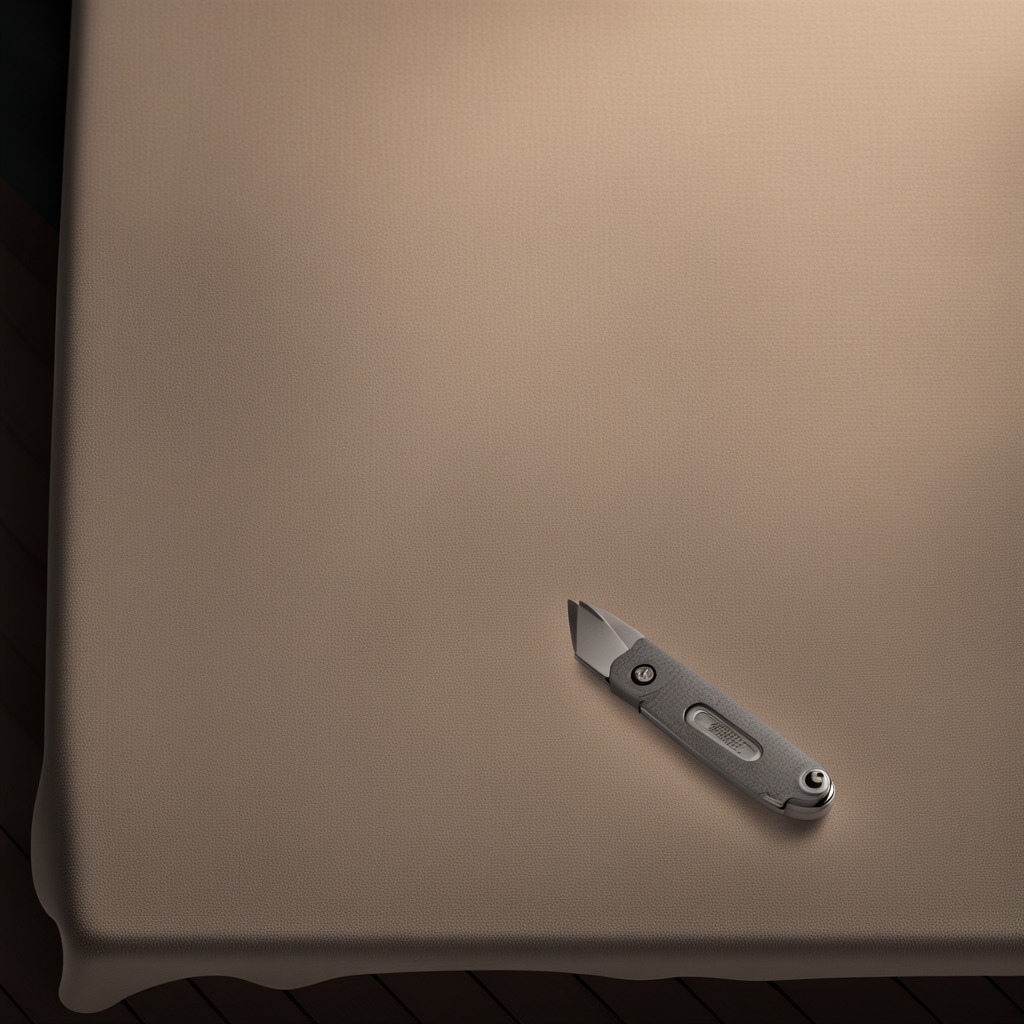
A utility knife lying on a clean wooden table inside a workshop at night dim ambient light soft shadows worn but beneath the cloth